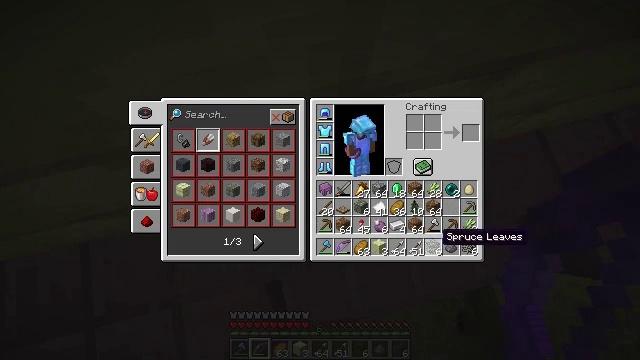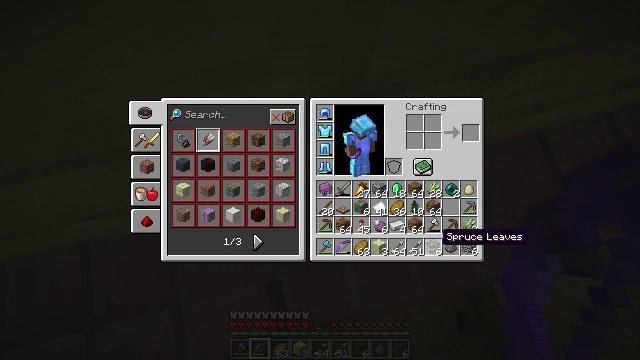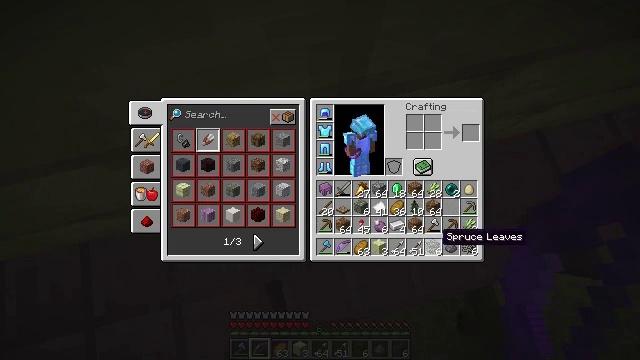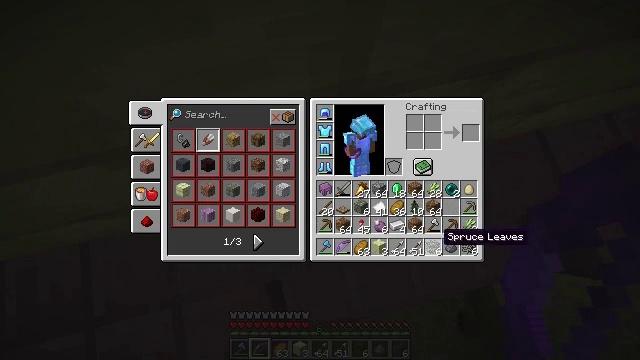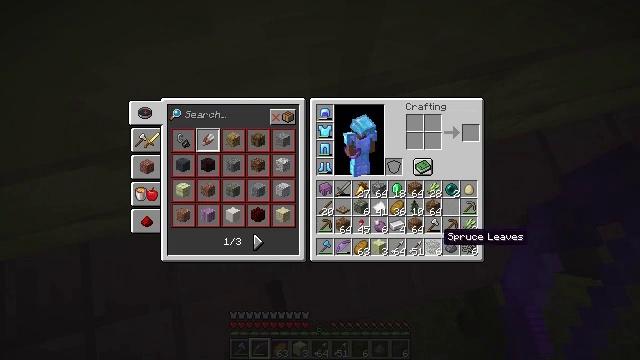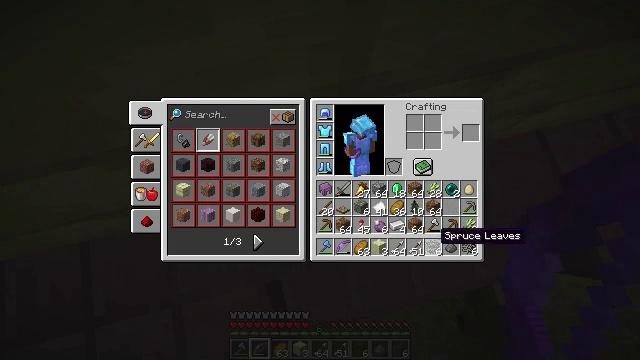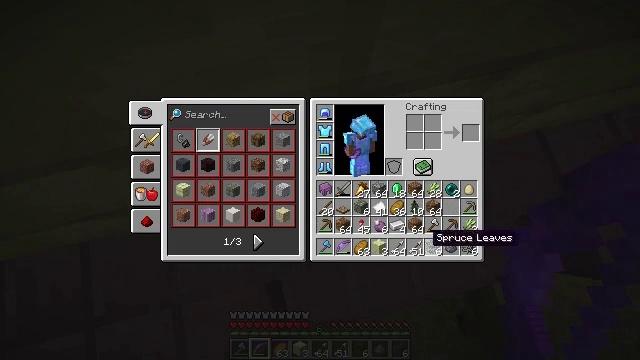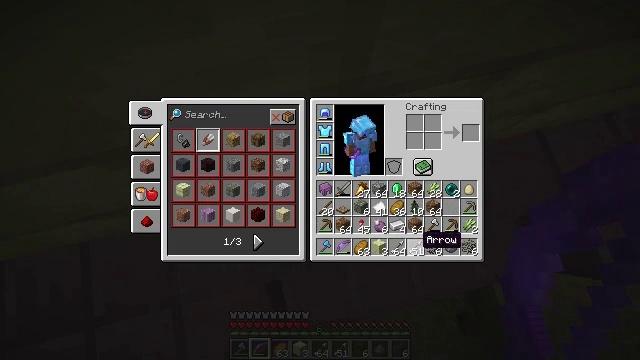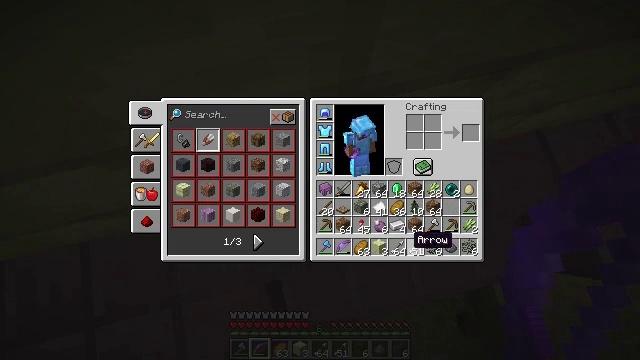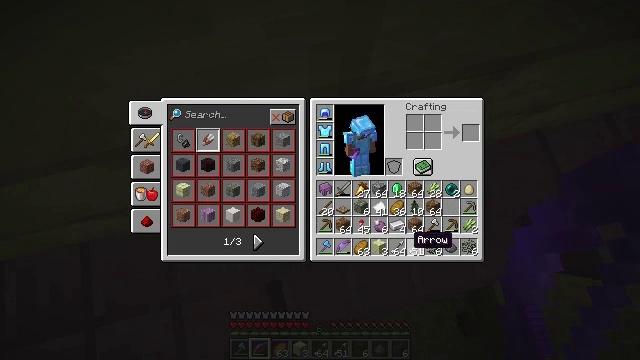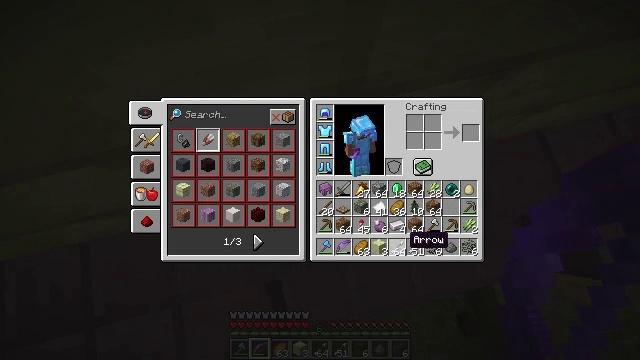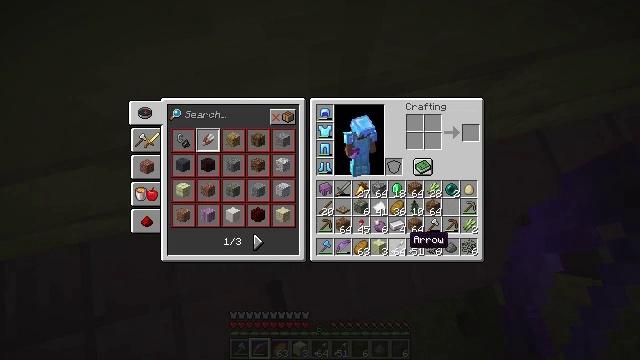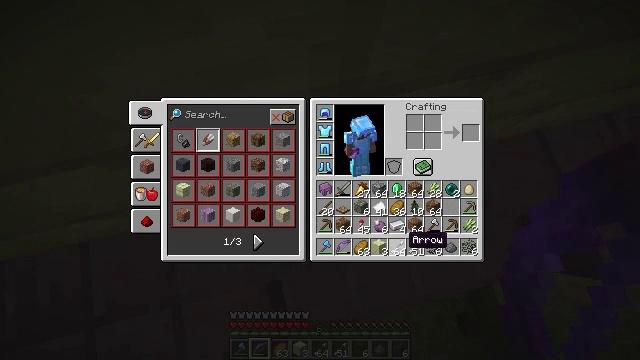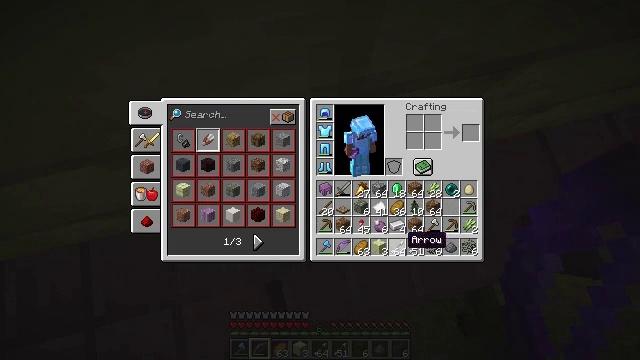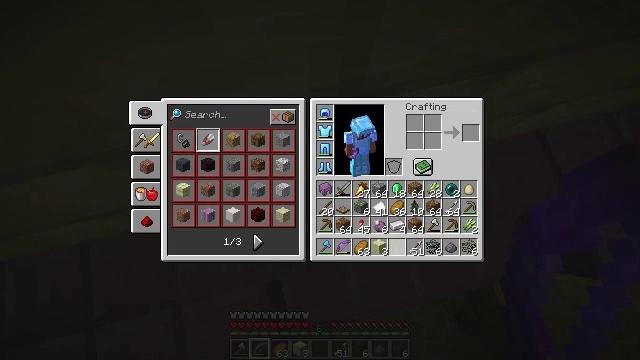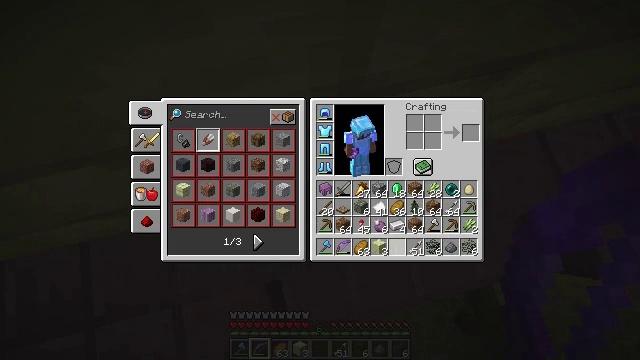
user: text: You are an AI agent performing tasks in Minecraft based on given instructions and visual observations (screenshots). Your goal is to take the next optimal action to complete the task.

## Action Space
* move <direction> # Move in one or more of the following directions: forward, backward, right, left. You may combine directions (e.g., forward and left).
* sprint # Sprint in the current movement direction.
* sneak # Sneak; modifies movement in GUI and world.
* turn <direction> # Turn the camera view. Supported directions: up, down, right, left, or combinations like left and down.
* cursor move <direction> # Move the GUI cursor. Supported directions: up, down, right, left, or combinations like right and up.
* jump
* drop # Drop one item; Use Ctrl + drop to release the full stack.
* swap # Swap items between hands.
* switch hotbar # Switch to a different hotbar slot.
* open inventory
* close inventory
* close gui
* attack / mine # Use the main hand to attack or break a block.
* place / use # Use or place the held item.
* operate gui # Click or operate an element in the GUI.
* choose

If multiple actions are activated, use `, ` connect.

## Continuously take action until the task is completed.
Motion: motion action
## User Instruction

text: Remove an iron axe from the inventory.
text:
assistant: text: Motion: sneak
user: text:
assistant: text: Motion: sneak
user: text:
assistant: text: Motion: sneak
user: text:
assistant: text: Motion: sneak
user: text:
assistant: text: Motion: sneak
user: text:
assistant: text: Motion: sneak, cursor move left
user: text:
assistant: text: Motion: sneak, cursor move left
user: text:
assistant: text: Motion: sneak, cursor move left
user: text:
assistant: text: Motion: sneak
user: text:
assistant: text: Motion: sneak
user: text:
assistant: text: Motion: sneak
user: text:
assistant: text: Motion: sneak
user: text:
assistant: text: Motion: sneak
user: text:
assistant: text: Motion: sneak, operate gui
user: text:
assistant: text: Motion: sneak, operate gui
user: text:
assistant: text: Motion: sneak, operate gui
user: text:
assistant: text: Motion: sneak
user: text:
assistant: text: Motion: sneak, cursor move right
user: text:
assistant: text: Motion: sneak, cursor move right and up
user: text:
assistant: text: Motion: sneak, cursor move right and up
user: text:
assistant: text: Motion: sneak
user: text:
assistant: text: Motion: sneak
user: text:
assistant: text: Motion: sneak
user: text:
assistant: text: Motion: sneak, cursor move up
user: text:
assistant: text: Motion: sneak
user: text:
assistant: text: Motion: sneak
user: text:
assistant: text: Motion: sneak, operate gui
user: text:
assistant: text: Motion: sneak, operate gui
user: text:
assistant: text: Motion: sneak
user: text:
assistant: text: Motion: sneak, cursor move down